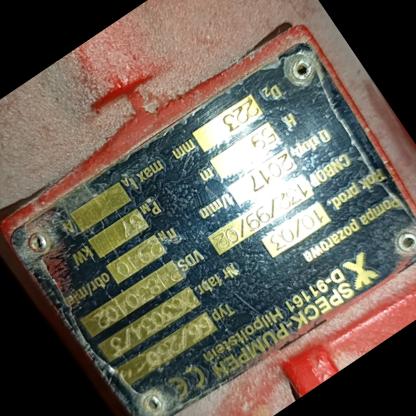
Klasa: tabliczka-znamionowa